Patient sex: F
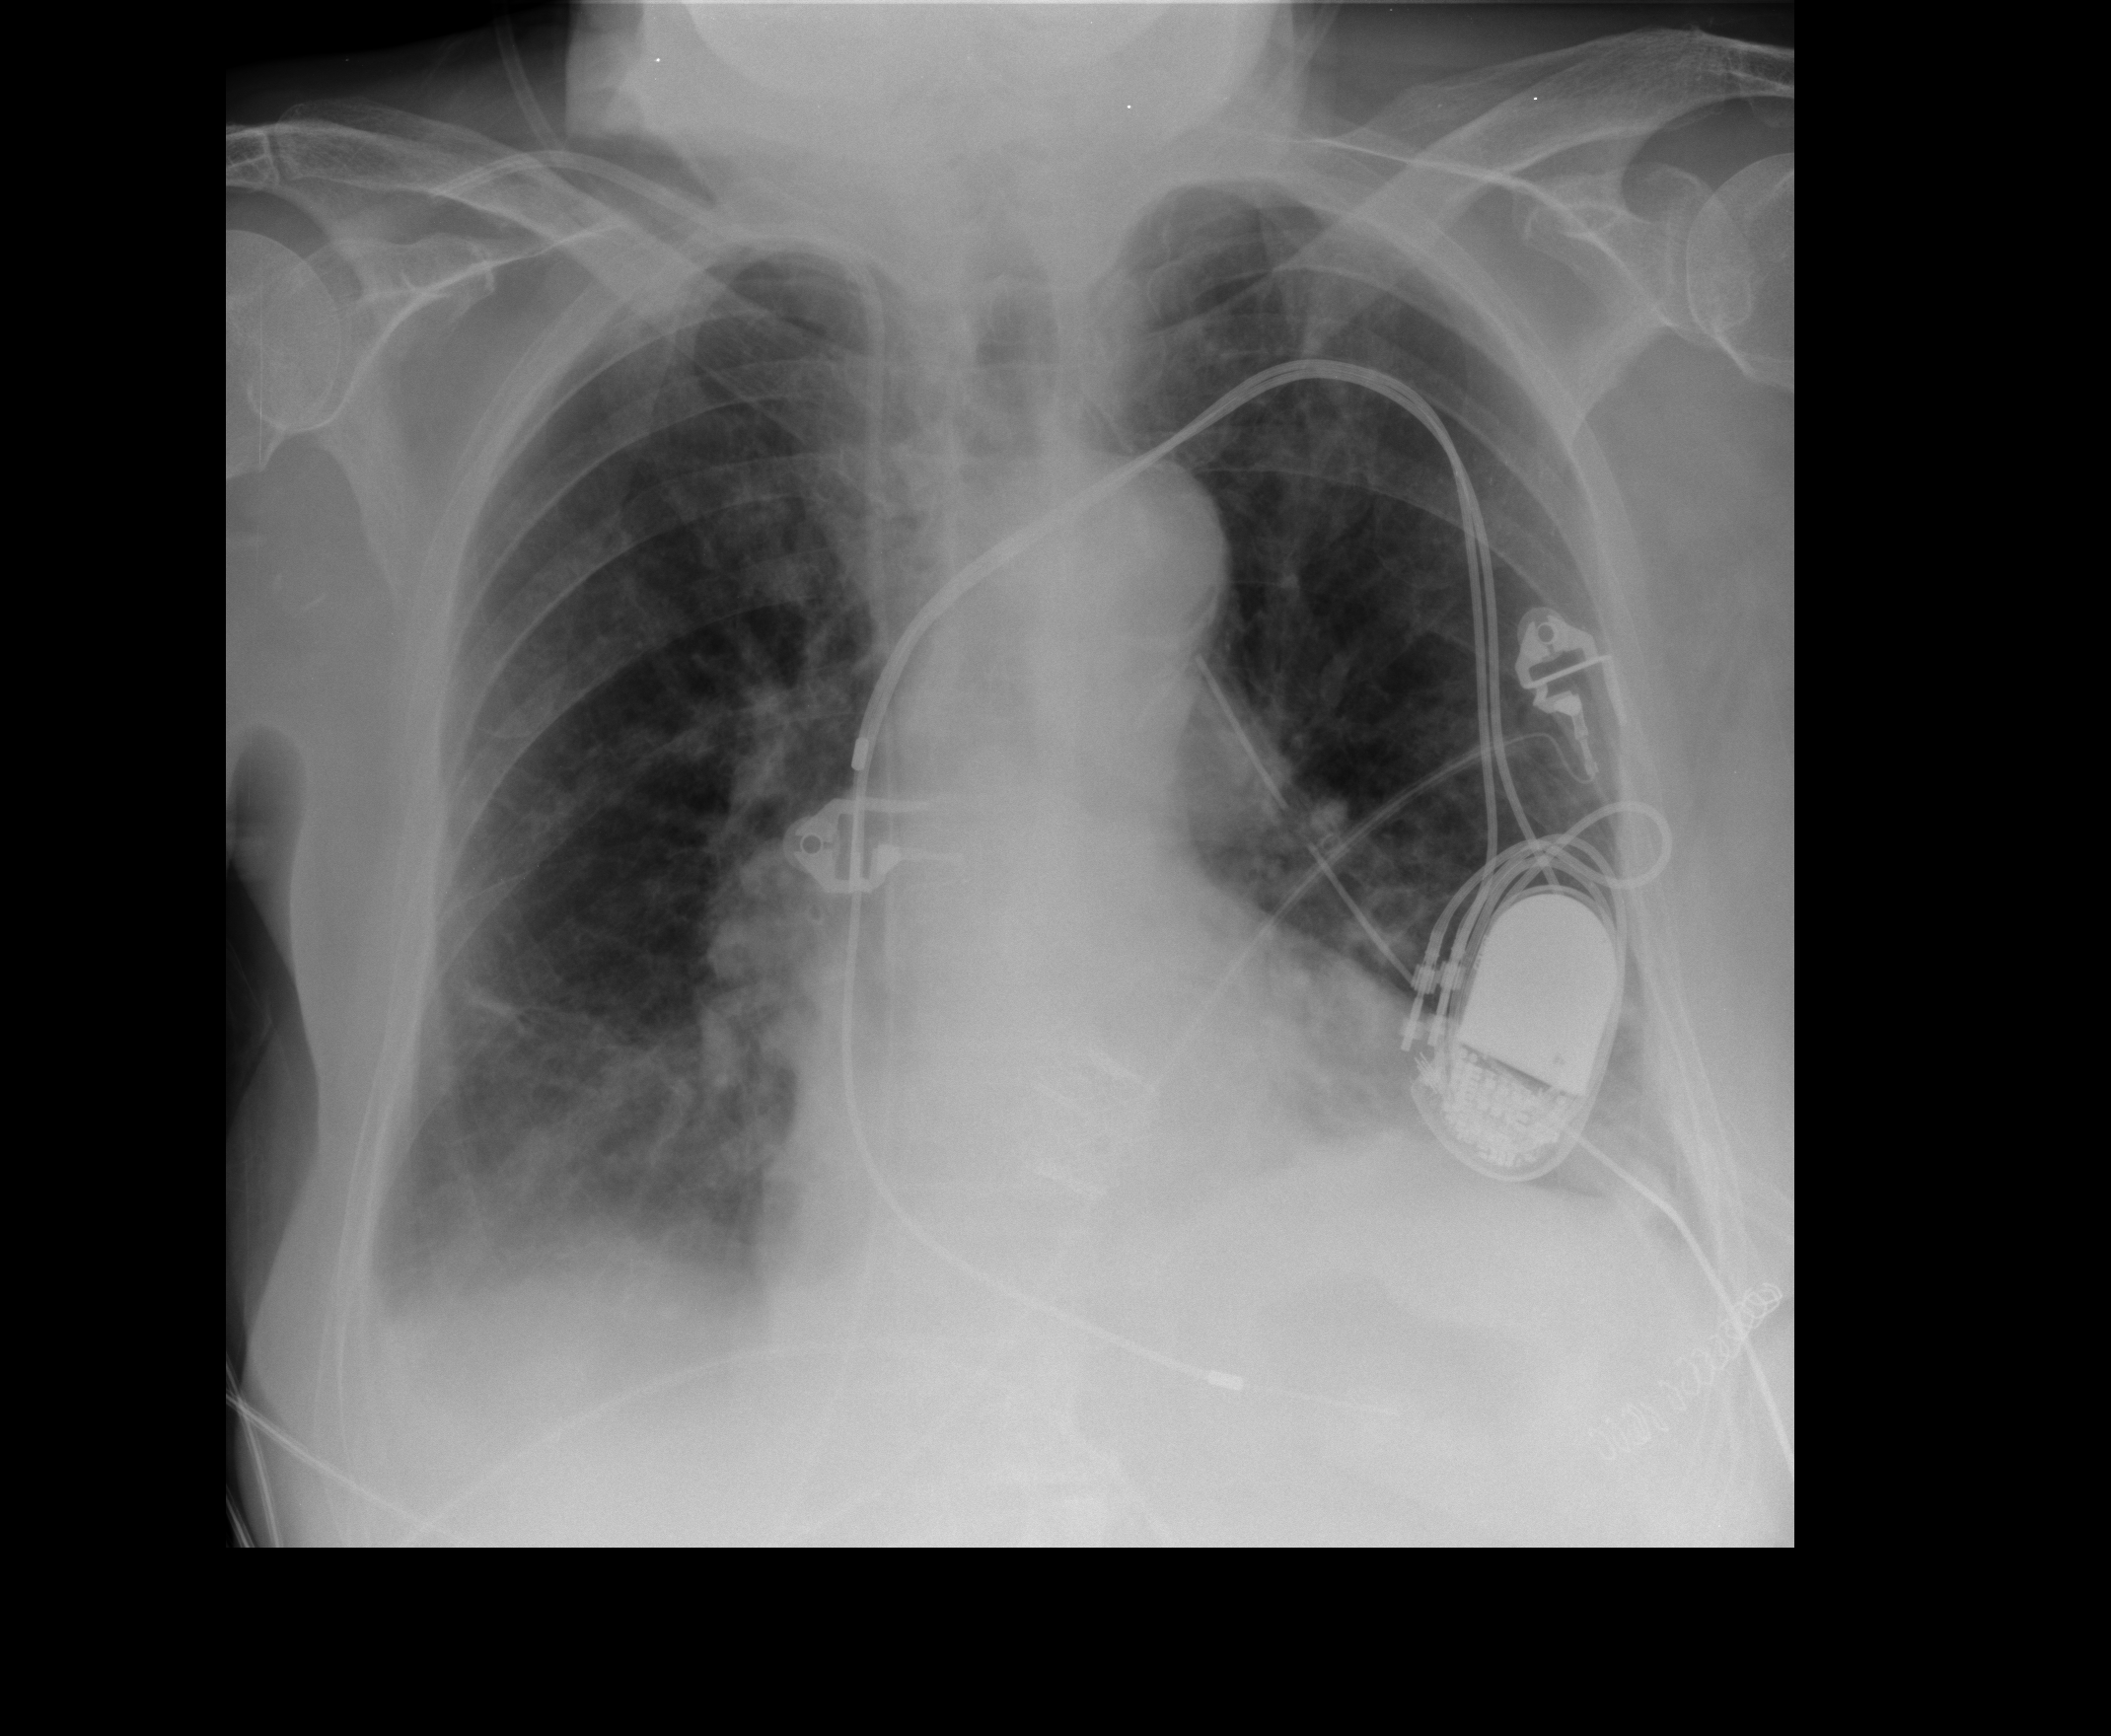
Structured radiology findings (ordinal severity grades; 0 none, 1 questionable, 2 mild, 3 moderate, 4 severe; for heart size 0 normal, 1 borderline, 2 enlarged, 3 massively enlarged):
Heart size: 2
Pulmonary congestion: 2
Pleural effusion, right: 2
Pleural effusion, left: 0
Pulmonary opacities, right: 1
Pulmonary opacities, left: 0
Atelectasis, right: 2
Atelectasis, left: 1